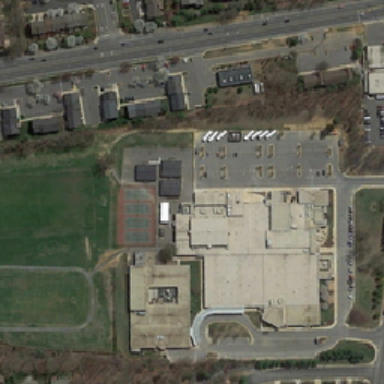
There are four tennis courts on the playground in the school .